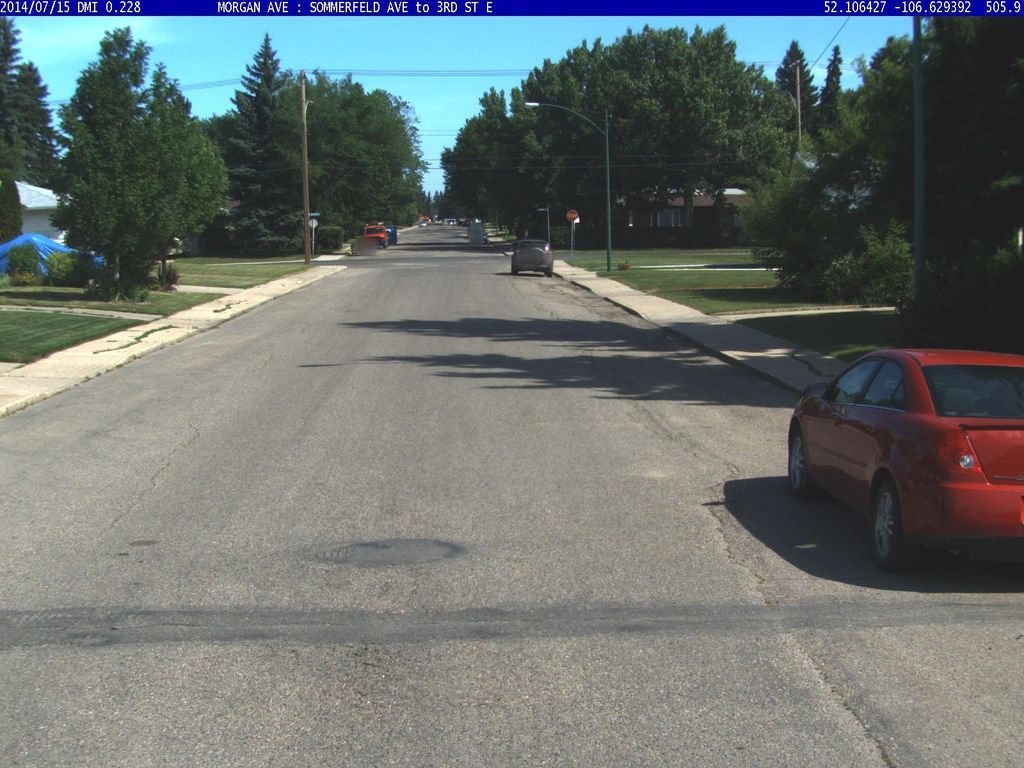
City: saskatoon